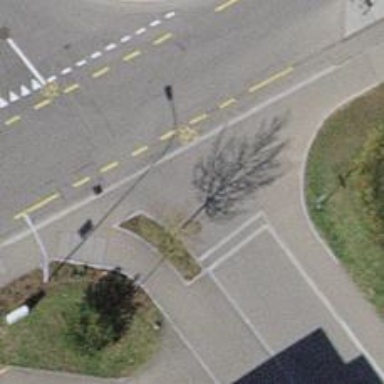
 uncontrolled crossing with traffic calming table on the road."